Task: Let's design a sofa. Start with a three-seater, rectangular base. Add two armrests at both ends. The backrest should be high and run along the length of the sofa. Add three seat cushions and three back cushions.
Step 350:
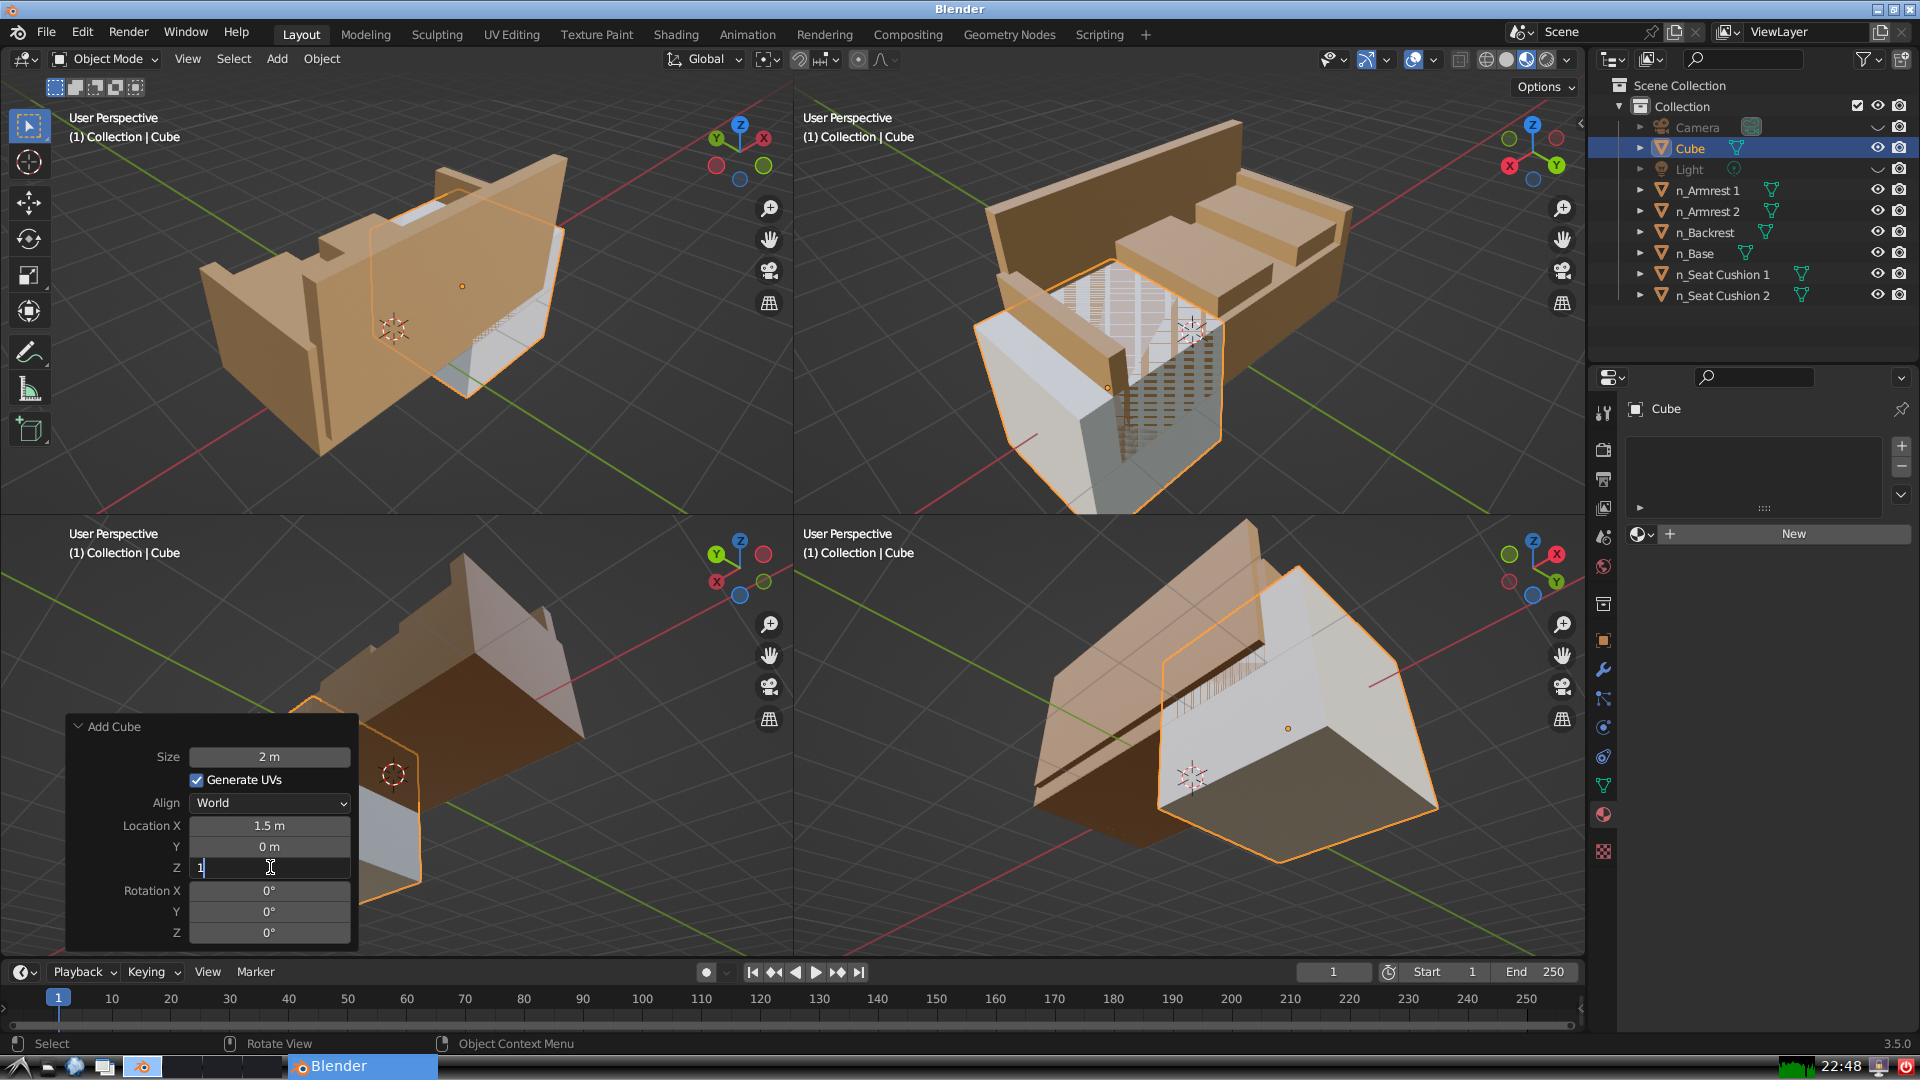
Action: {"key_press": ['Return']}